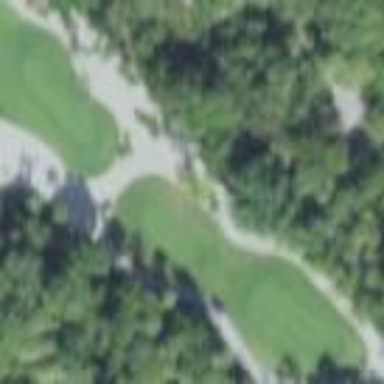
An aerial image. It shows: Rough grassy area used for golf.